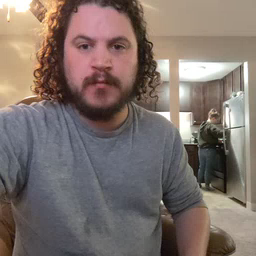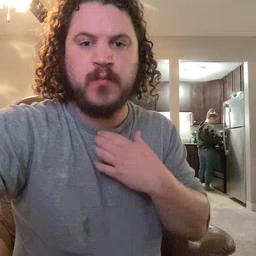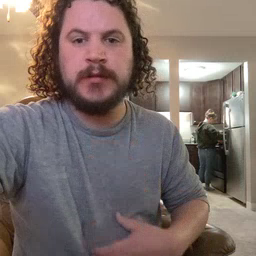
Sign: hungry